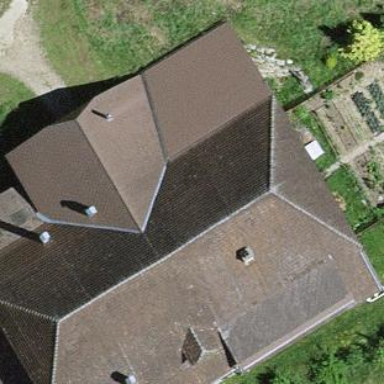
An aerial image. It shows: Farm building.